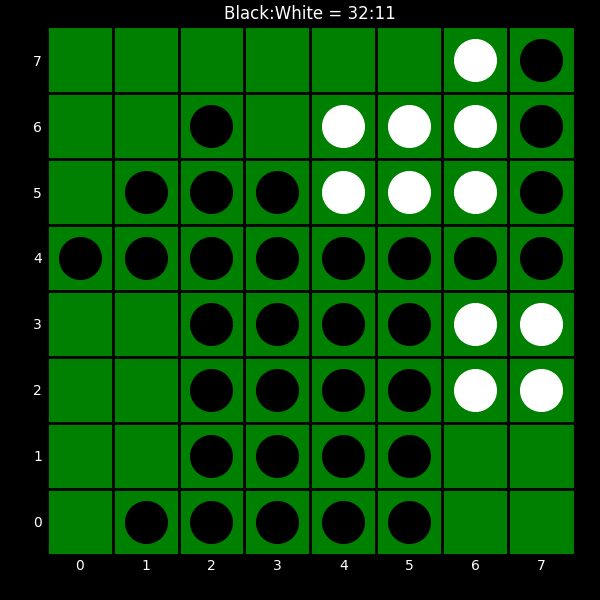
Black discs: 32
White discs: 11